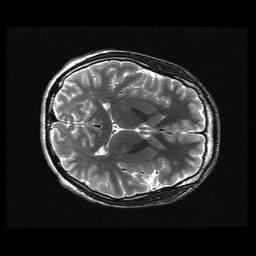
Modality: T2w
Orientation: axial
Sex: male
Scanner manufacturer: ge
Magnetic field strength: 3 T
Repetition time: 5 s
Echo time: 0.1015 s